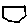
Label: hexagon